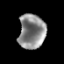
Tissue: prostate
Cell type: T cells
Senescence score: 0.3019
Nuclear area (px): 900
Mean DAPI intensity: 138.536